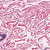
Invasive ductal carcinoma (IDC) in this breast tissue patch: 0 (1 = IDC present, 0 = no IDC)